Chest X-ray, AP view. Patient: 58 years old, sex M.
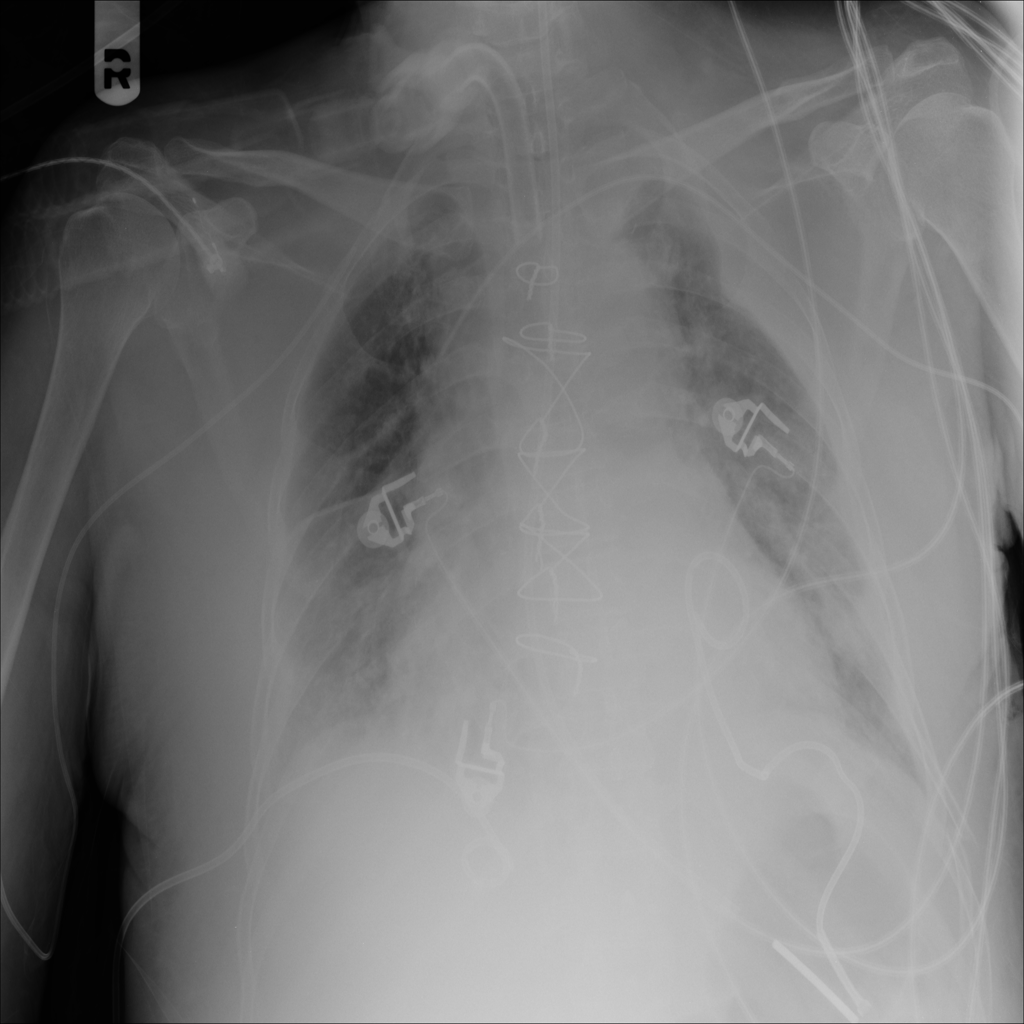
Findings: Consolidation, Infiltration, Mass